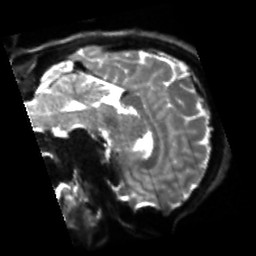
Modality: sbref
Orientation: sagittal
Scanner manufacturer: siemens
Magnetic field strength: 3 T
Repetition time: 4 s
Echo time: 0.0594 s